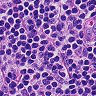
Metastatic tissue present: no